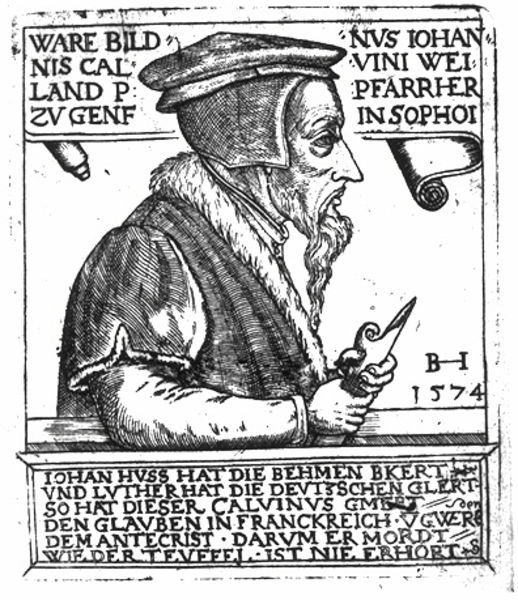
Titel: Bildnis des Johann Calvin
Künstler: Balthasar Jenichen
Institution: (Seriendruck)
Schlagwörter: mann, weiß, grau, hut, nase, profil, schwarz, stirn, alt, bart, kappe, mütze, schnurrbart, kragen, mensch, pelz, rahmen, vollbart, ärmel, bild, bildnis, herr, hände, portrait, porträt, signatur, auge, mantel, blatt, lippen, renaissance, holzschnitt, schrift, seitlich, papier, grafik, graphik, karikatur, tafel, inschrift, deutsch, jahreszahl, ziegenbart, druck, initialen, schraffur, radierung, stich, schwarzweiß, text, zeitung, buchstabe, buchstaben, holzdruck, spitzbart, buchseite, rolle, pergament, pfarrer, fingernägel, mittelalter, priester, schriftrolle, gelehrter, persönlichkeit, kupferstich, altdeutsch, johann, reformation, buchmalerei, typenschrift, seriendruck, johannis, wamps, doktorenhut, spitznase, mentel, prlz, magister, calvin, huss, johannes hus, ohrenwärmer, weiland, txt, 1574, kapper